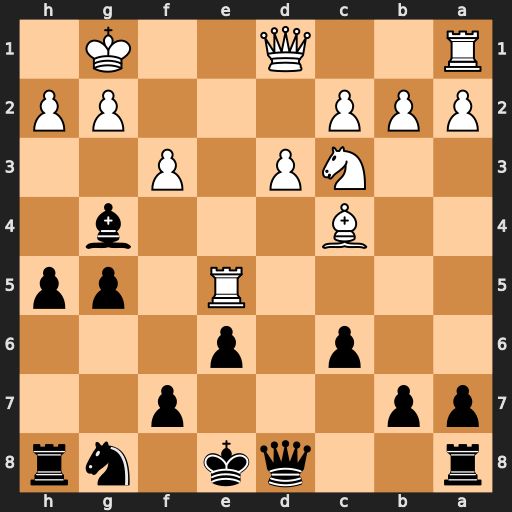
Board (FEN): r2qk1nr/pp3p2/2p1p3/4R1pp/2B3b1/2NP1P2/PPP3PP/R2Q2K1
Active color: b
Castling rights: kq
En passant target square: -
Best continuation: Qd4+ Kh1 Qxe5